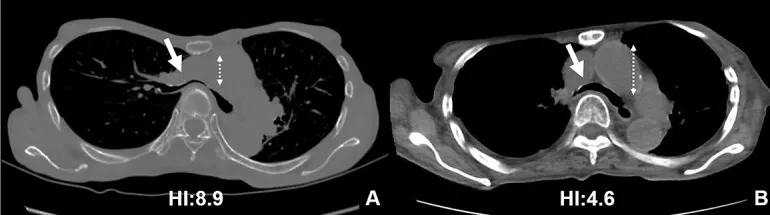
CT scans are used to monitor changes over time. In (A), chest CT findings of severe PE with stenosis of the right main bronchus. The trachea, which was centrally located on CT scan 8 years ago (2B), has shifted to the left now (2A). Additionally, the CT-HI worsened over his 8 years, increasing from 6.8 to 8.9.
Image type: radiology (ct)